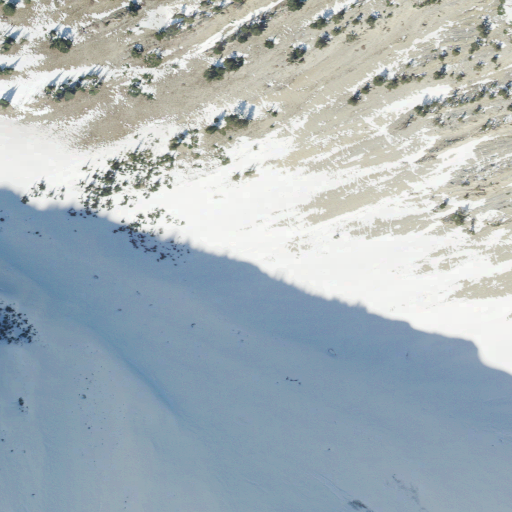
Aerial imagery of depression(s) in Utah named South Basin containing barren land, deciduous forest, shrub, grassland, and evergreen forest